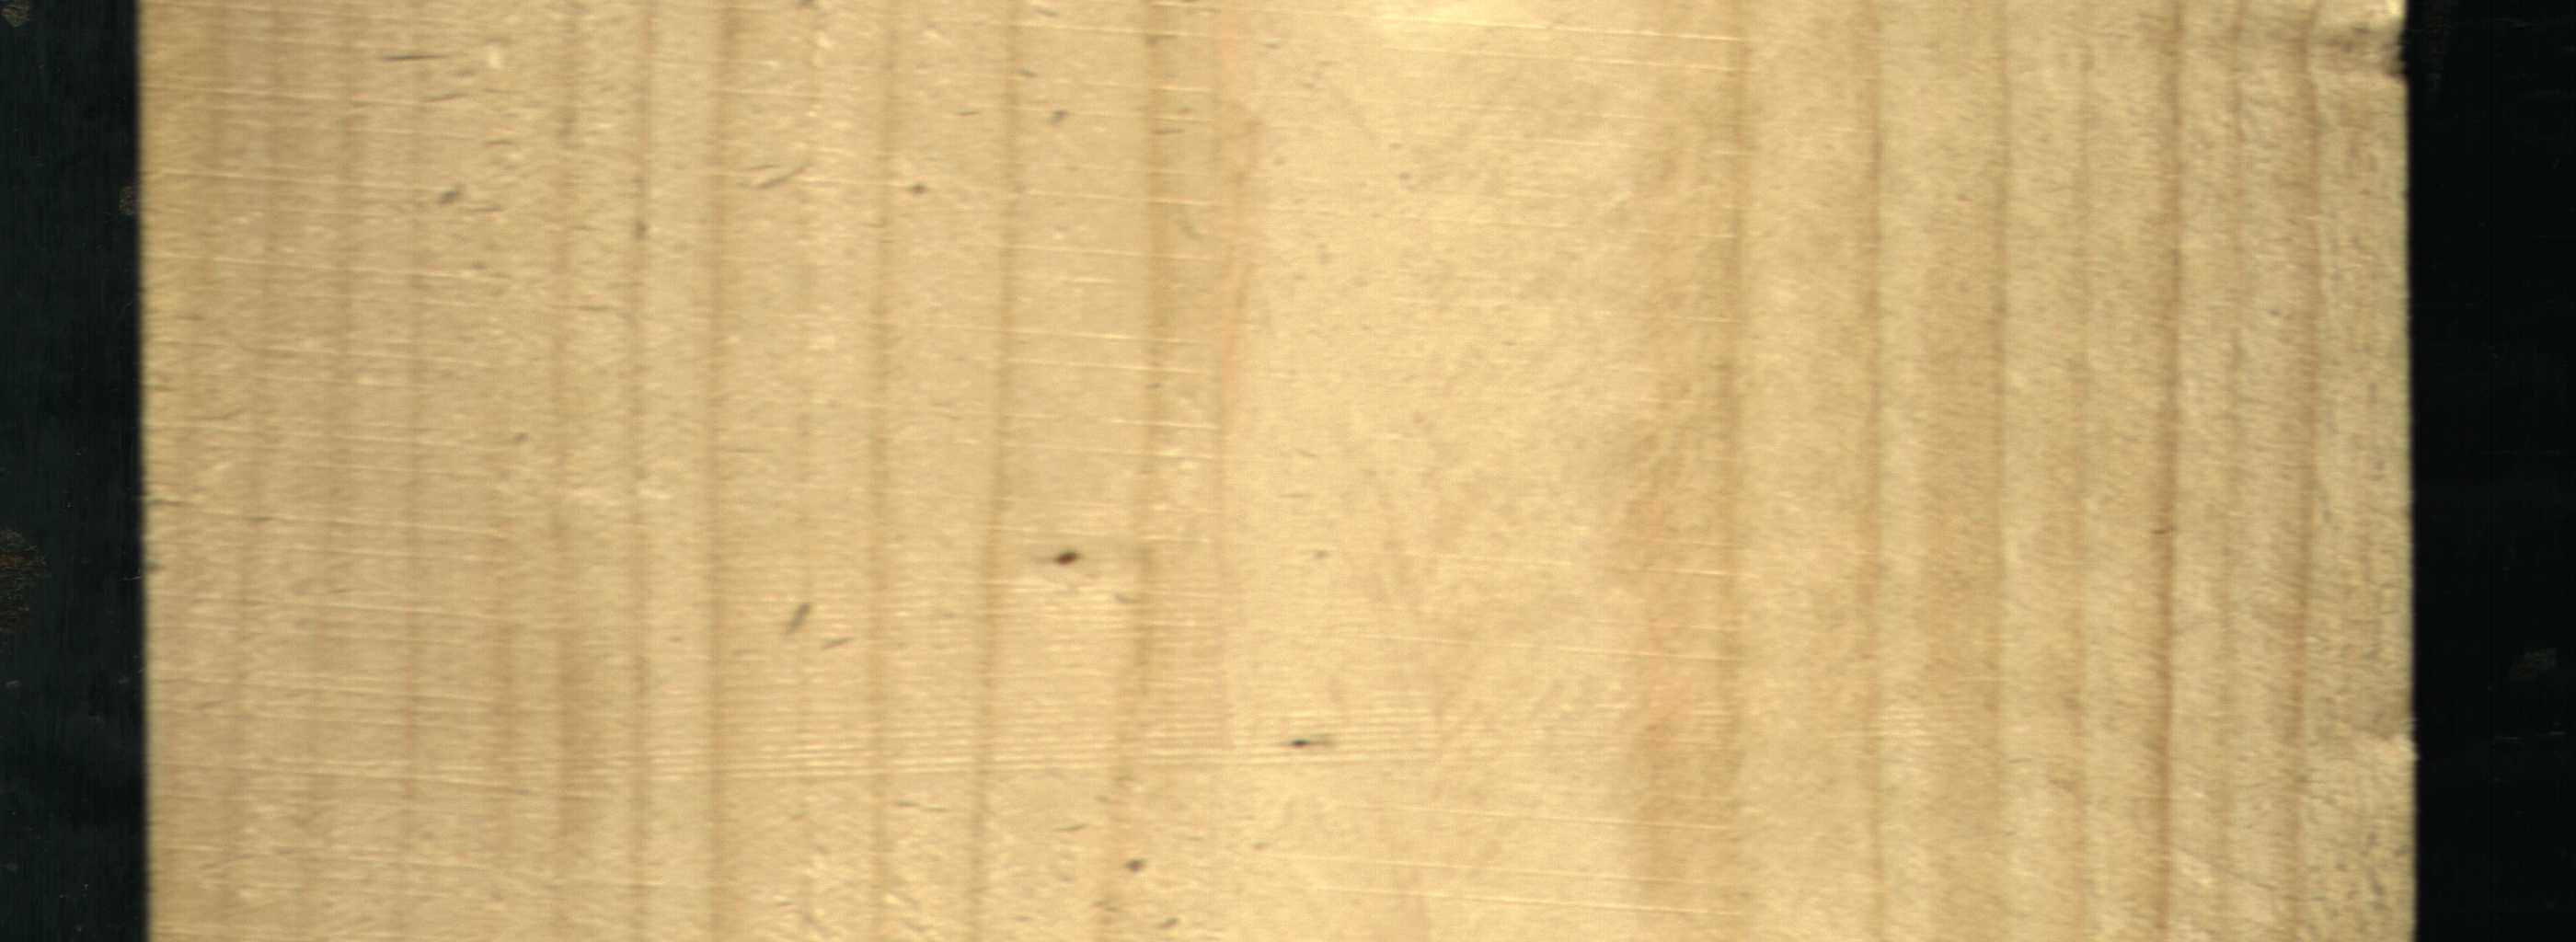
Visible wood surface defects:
Live_Knot